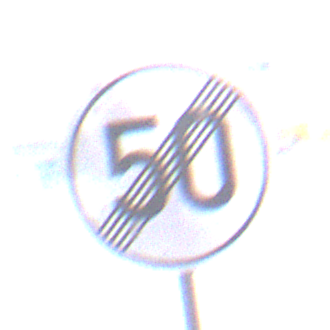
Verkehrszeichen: EndeGeschwindigkeit50
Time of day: MorningAfternoon
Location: Outdoor (Urban)
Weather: Overcast
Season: NotSpecified
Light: Natural